A time-domain waveform of one vibration snapshot from a rolling-element bearing is shown. What is the most likely bearing condition (normal, inner_race, outer_race, ball)?
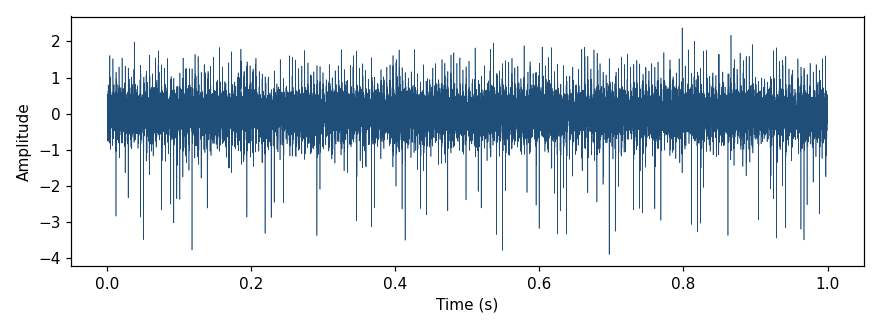
Answer: outer_race